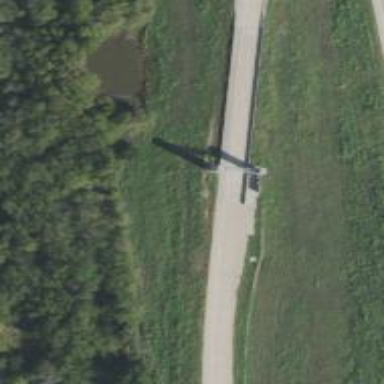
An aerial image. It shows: Toll gantry on the road.